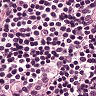
Metastatic tissue present: no